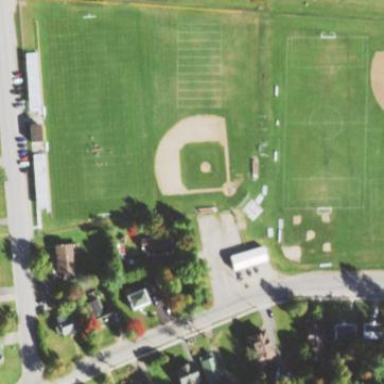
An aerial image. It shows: Baseball pitch for leisure land activities.